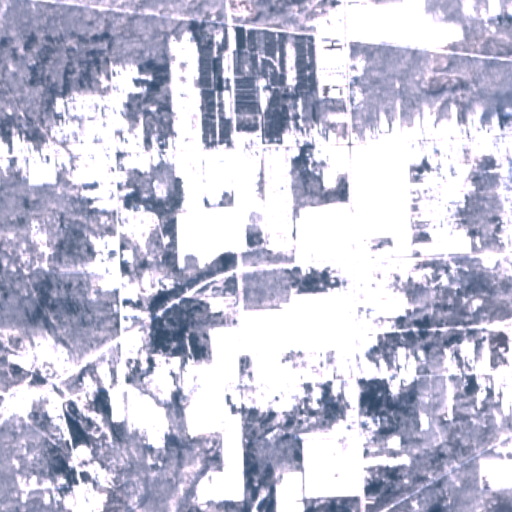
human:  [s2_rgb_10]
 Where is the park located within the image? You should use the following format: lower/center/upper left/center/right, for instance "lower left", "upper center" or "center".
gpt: The park is located in the upper of the image.
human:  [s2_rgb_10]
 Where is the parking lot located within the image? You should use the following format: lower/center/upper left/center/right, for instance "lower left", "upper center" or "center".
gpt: The parking lot is located in the center right of the image.
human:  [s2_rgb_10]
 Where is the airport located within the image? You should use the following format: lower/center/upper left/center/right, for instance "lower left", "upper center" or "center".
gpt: There is no airport in the image.